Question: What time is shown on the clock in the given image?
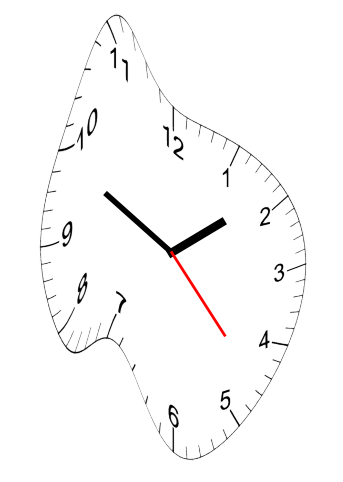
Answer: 01:49:23